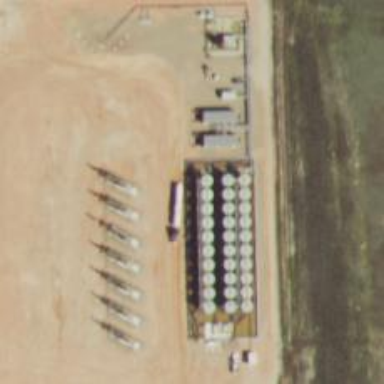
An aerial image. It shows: Storage tank that is man-made.